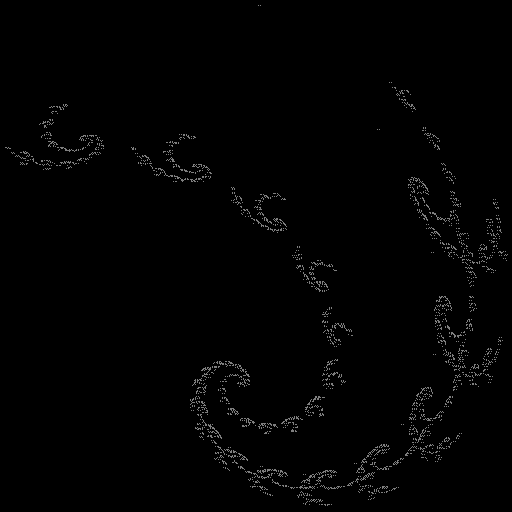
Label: spiral